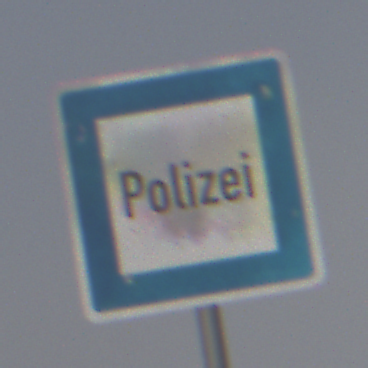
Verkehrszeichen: Polizei
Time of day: MorningAfternoon
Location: Outdoor (Nature)
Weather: PartlyCloudy
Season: NotSpecified
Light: Natural